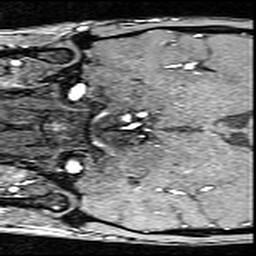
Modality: angio
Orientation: coronal
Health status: ill
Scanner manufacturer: siemens
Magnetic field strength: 3 T
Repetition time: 0.023 s
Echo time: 0.00418 s